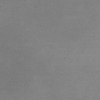
Label: dusty